Field crop: maize
Growth stage: 2
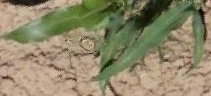
Species: maize